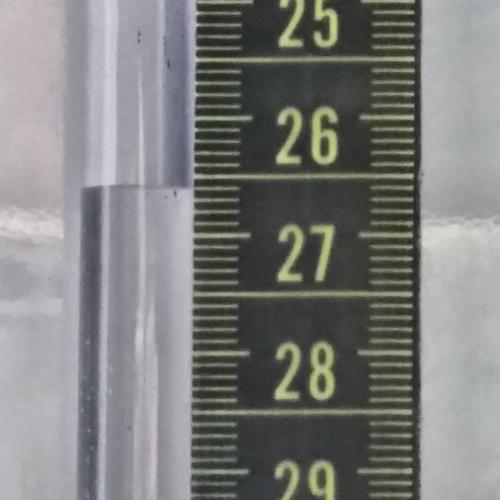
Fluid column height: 26.6 cm